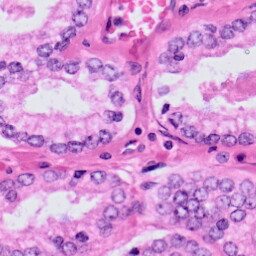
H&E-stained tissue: Prostate